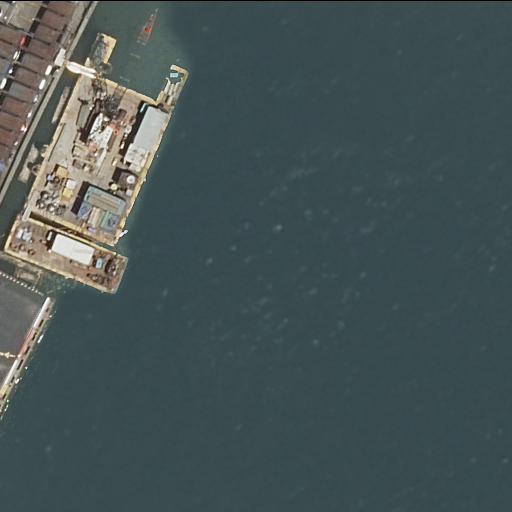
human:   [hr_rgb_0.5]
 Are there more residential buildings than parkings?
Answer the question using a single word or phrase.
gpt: no

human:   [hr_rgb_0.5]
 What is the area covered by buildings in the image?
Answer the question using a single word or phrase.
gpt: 0m2

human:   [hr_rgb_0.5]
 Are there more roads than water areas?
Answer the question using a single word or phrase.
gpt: no

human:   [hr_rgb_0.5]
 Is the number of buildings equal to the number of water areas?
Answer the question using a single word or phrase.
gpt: no

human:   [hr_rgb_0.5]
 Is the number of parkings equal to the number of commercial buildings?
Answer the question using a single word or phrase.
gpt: no

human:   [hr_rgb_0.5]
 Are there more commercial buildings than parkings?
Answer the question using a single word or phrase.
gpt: no

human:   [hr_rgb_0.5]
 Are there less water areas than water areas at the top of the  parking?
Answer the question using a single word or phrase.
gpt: no

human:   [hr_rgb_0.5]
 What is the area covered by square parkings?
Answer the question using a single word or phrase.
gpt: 0m2

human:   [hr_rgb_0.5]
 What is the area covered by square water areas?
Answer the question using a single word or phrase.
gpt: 0m2

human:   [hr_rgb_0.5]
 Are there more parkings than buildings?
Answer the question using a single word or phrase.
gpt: yes

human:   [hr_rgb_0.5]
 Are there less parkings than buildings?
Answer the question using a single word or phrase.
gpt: no

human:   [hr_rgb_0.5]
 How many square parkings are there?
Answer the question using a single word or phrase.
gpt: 0

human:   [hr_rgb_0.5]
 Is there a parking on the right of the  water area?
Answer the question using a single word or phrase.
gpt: no

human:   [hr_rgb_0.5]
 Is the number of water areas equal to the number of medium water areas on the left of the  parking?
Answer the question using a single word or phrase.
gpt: no

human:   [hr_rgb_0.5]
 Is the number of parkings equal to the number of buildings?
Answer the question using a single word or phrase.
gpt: no

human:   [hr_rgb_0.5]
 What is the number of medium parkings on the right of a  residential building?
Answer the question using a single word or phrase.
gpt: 0

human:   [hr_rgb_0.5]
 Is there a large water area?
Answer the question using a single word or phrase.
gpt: yes

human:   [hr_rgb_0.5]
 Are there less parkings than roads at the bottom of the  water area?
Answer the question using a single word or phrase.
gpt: no

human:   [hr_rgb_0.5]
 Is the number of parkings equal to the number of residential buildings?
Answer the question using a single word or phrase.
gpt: no

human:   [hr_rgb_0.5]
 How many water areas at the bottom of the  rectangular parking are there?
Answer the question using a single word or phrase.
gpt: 0

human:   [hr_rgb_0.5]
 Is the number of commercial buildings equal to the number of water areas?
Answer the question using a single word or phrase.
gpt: no

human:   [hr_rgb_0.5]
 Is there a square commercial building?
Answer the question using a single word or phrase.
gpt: no

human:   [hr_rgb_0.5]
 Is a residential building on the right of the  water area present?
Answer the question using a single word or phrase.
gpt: no

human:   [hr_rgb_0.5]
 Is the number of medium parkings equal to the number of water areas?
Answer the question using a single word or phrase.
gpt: no

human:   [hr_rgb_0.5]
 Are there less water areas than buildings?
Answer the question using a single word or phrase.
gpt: no

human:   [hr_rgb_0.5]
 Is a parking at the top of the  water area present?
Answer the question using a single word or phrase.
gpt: no

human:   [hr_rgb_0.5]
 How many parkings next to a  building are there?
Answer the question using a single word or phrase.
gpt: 0

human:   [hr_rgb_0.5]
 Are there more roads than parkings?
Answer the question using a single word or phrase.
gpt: no

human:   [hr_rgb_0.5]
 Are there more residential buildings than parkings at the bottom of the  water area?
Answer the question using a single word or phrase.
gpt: no

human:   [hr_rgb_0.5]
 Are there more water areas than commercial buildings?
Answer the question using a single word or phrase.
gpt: yes

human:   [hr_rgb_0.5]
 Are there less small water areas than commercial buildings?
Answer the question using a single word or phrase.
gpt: no

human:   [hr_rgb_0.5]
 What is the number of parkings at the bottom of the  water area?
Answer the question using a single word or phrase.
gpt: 0

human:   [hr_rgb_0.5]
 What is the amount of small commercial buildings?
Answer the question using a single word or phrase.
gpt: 0

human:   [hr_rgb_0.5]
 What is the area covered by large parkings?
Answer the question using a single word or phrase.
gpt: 867m2

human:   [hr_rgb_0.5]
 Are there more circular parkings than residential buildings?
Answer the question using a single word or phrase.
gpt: no

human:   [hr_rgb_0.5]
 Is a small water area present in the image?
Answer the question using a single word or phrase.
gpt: no